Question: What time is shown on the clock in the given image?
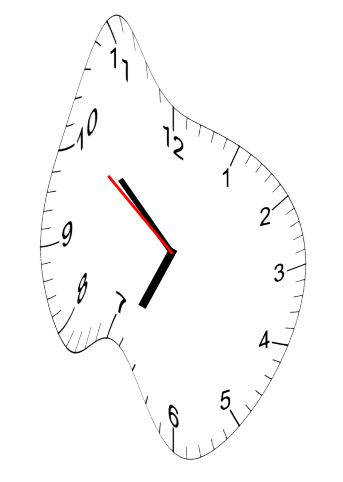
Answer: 06:51:51